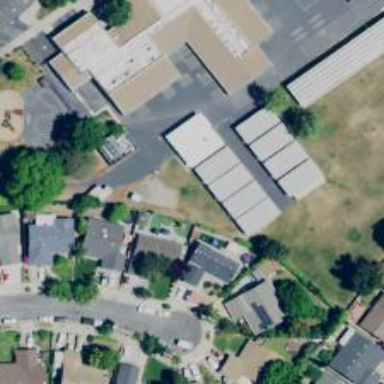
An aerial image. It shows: Kindergarten.